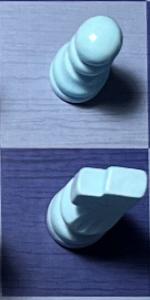
Label: Knight_White